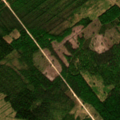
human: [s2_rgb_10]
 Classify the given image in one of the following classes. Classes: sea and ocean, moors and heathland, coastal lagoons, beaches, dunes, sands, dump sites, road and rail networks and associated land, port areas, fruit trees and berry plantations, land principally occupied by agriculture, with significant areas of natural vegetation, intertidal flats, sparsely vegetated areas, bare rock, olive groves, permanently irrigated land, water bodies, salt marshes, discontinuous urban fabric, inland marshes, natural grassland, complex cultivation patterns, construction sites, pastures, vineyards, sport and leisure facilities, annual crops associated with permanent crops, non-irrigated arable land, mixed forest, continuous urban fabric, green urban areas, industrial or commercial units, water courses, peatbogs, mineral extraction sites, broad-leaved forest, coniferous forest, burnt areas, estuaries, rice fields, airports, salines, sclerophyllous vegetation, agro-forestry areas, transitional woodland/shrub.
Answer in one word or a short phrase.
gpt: mixed forest, transitional woodland/shrub